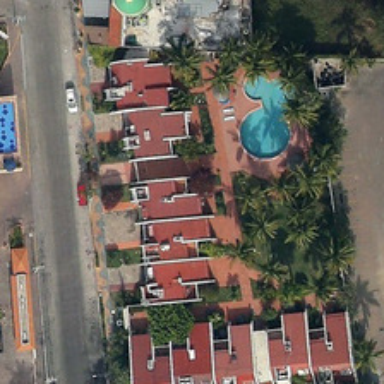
There is a row of red roofed houses beside the road .